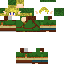
A male human skin with green skin, wearing blonde long hair dressed in a green hoodie and brown pants, featuring a closed mouth.